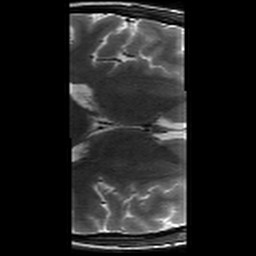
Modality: T2w
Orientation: axial
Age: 21
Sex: female
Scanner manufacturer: siemens
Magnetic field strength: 3 T
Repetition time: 8.02 s
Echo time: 0.08 s